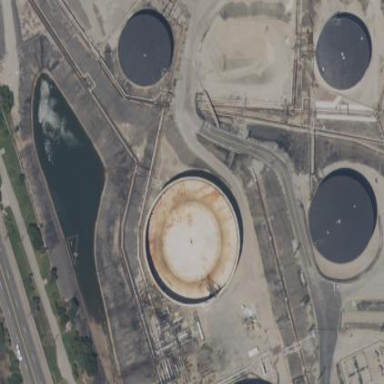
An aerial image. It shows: Building with storage tank.